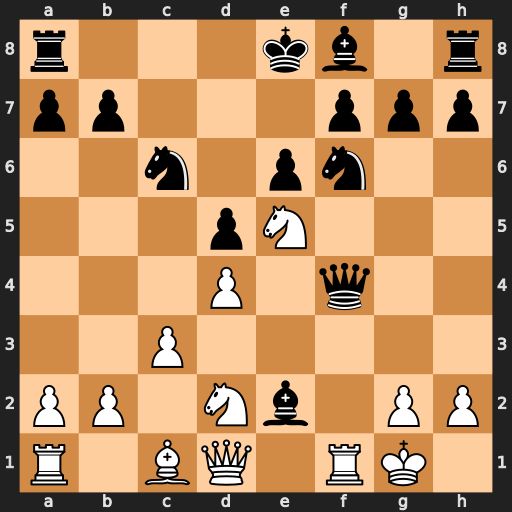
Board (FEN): r3kb1r/pp3ppp/2n1pn2/3pN3/3P1q2/2P5/PP1Nb1PP/R1BQ1RK1
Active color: w
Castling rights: kq
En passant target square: -
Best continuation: Qxe2 Nxd4 cxd4